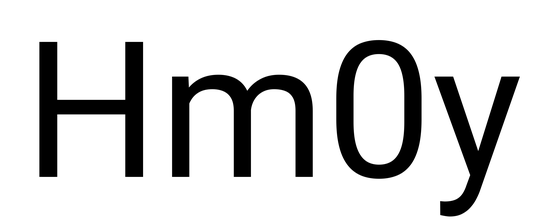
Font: Roboto_Regular